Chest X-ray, PA view. Patient: 41 years old, sex F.
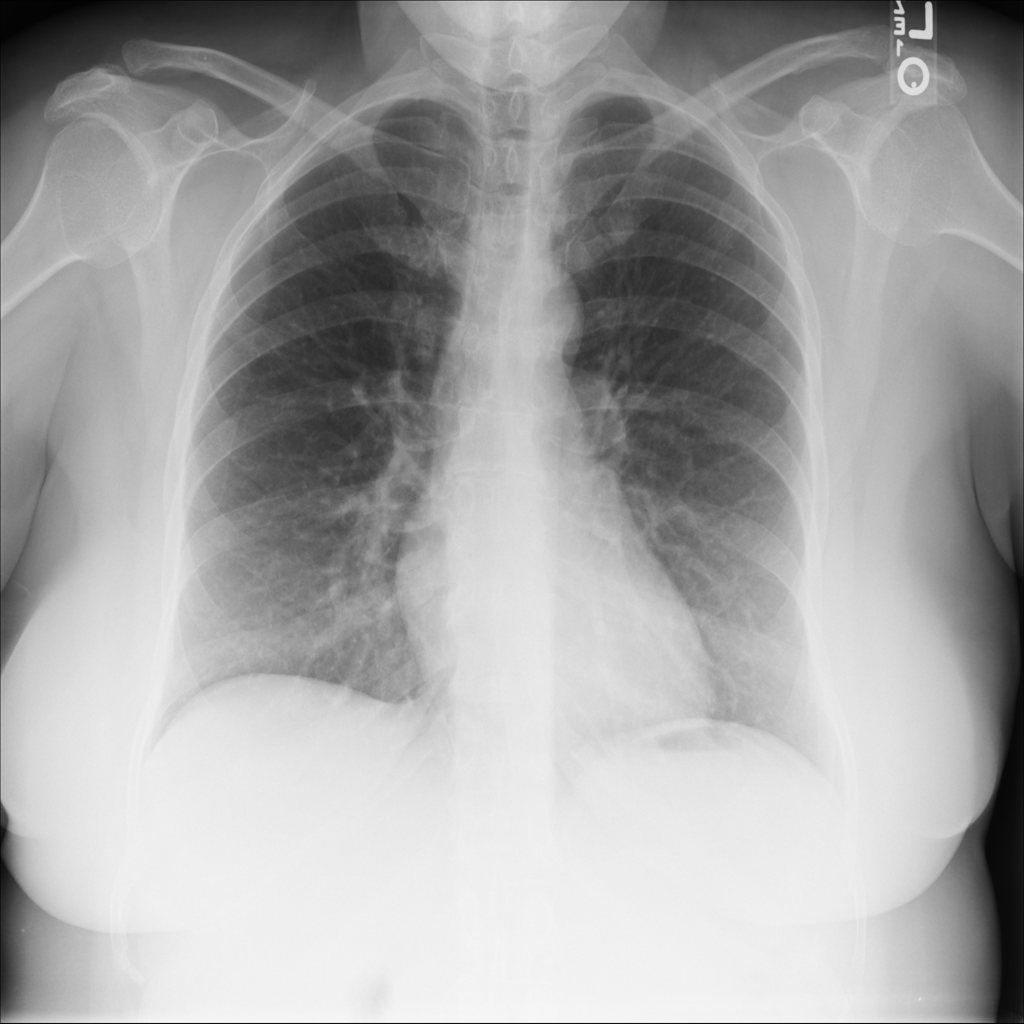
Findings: No Finding